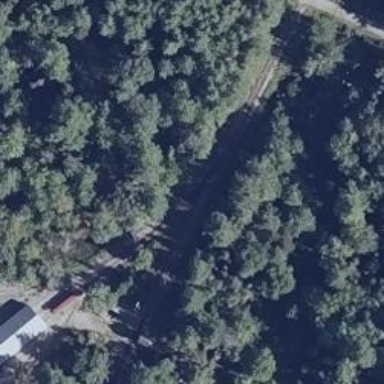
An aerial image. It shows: Narrow gauge railway in service yard.